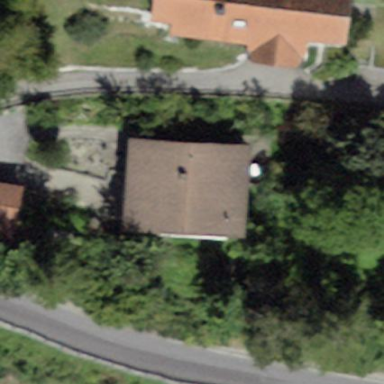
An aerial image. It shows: Detached building.